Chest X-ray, PA view. Patient: 64 years old, sex M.
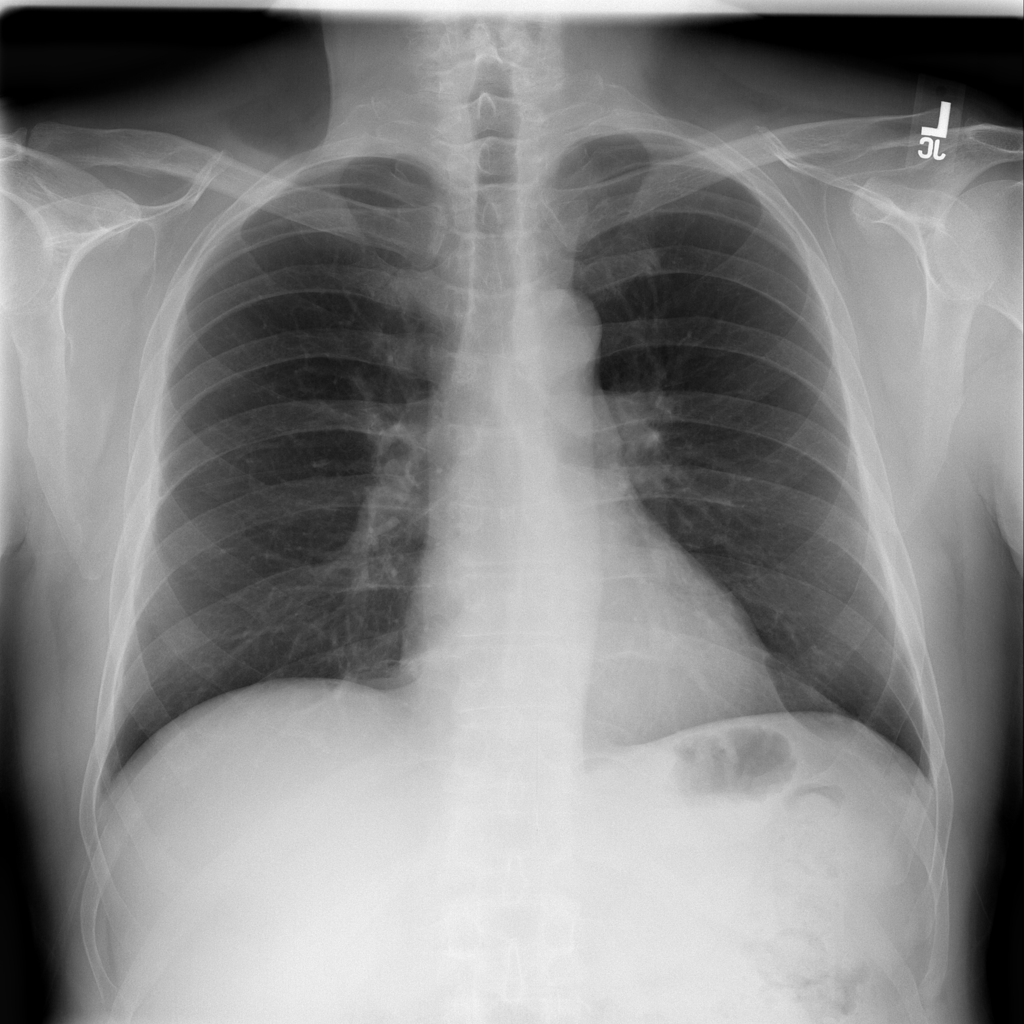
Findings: No Finding